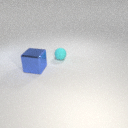
large blue metal cube to the left of small cyan rubber sphere